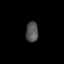
Tissue: lung
Cell type: Endothelial cells
Senescence score: 0.6968
Nuclear area (px): 246
Mean DAPI intensity: 82.431